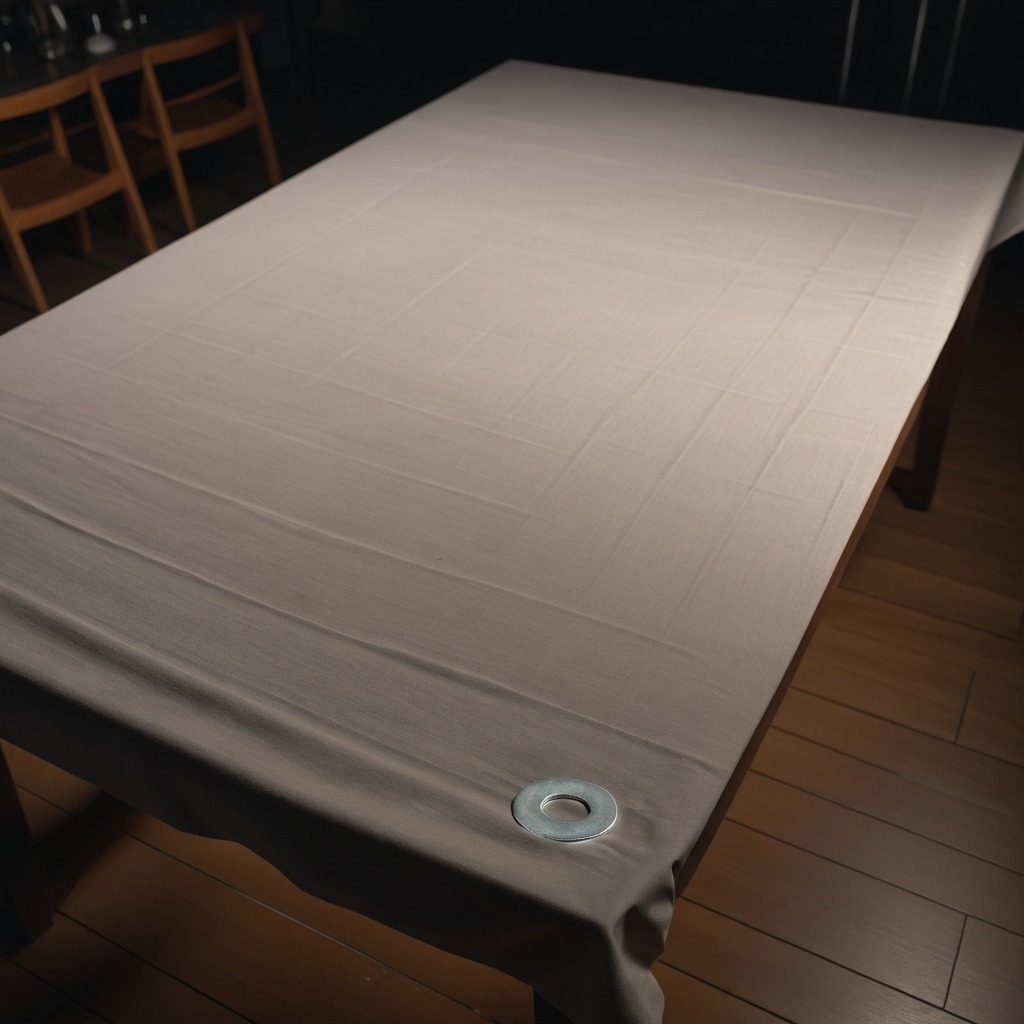
A flat metal washer is lying on the wooden table.